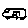
Label: car